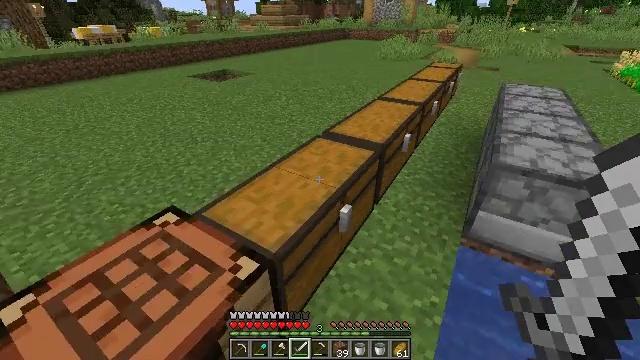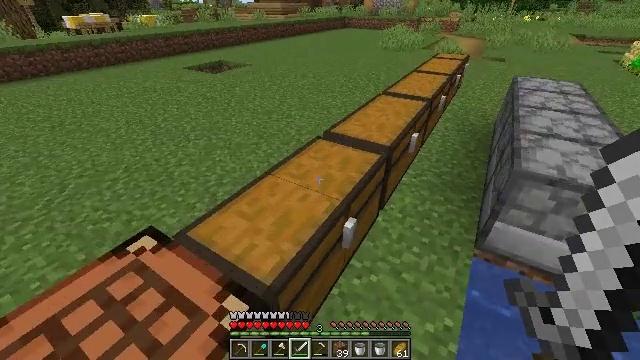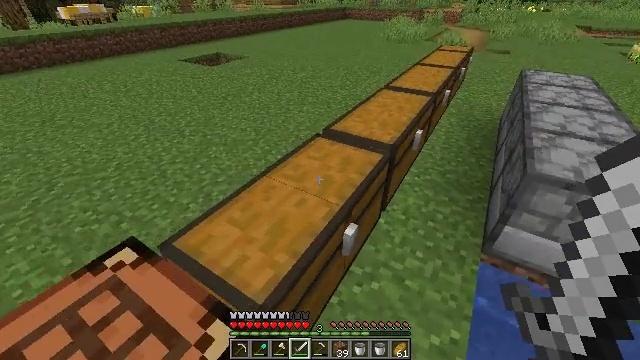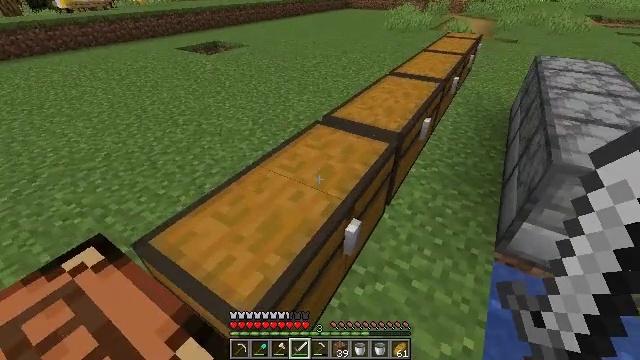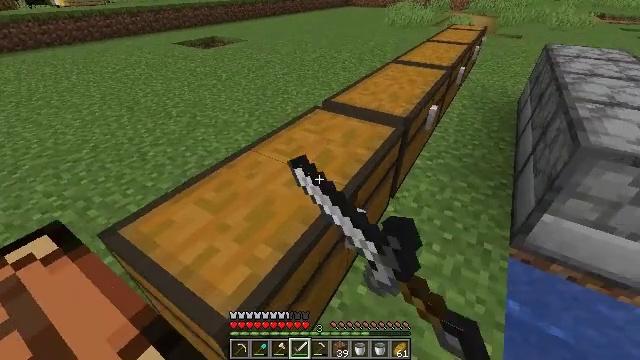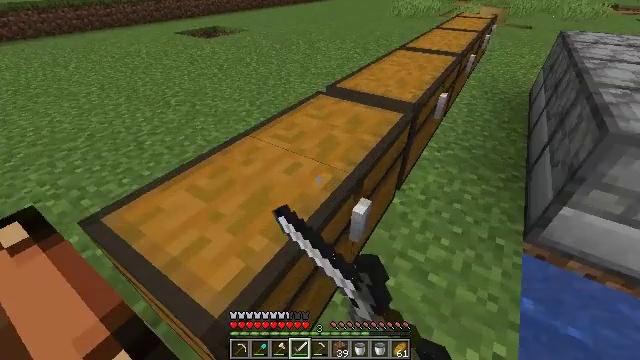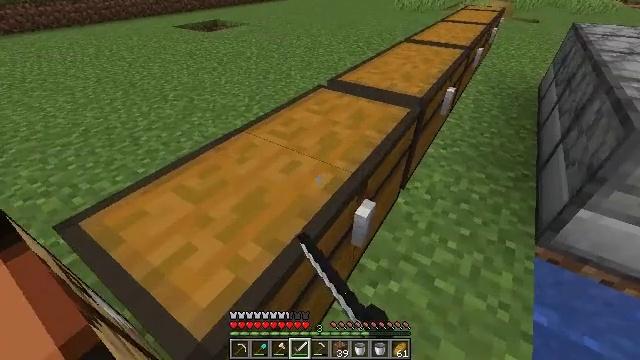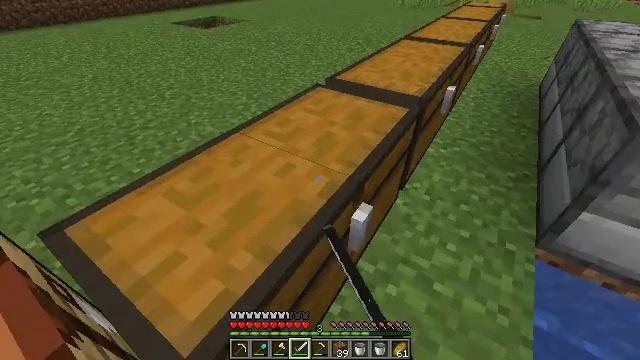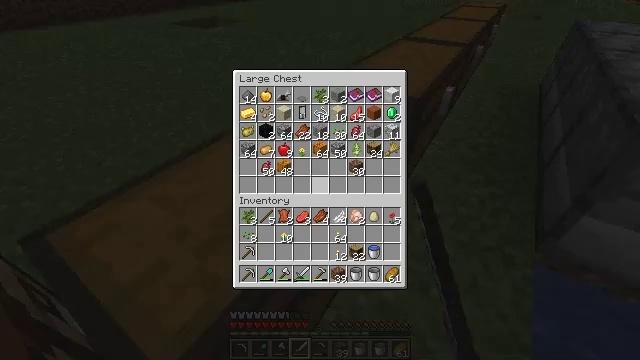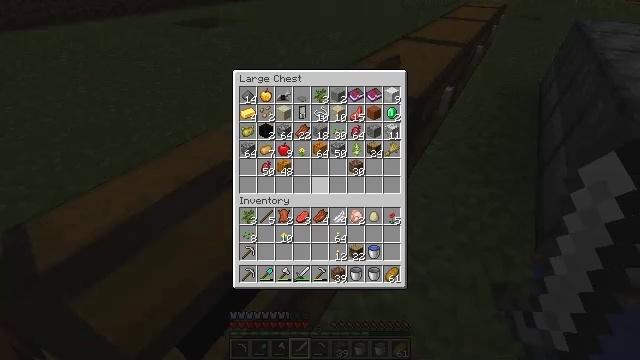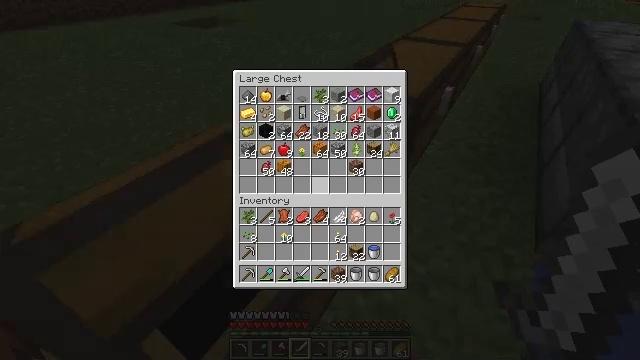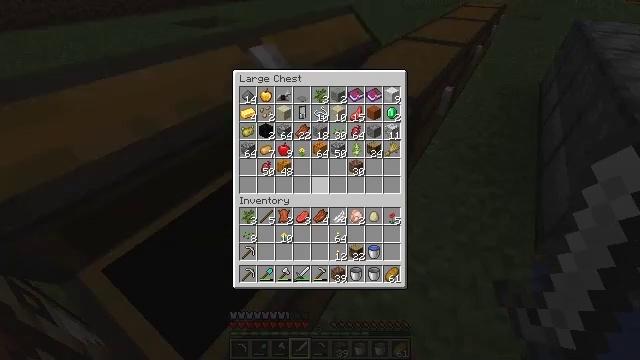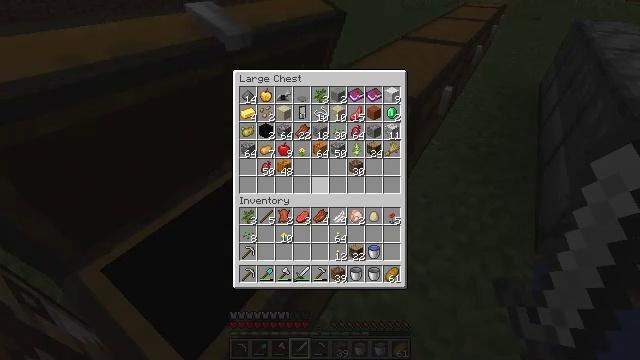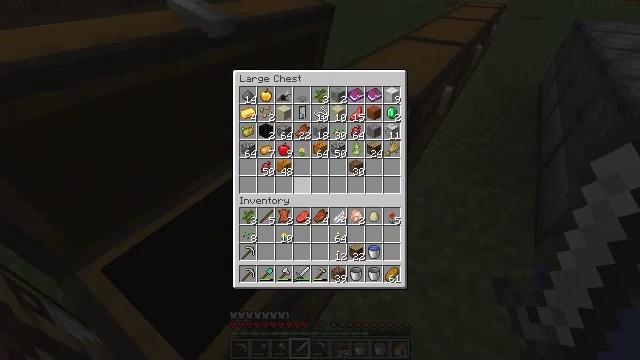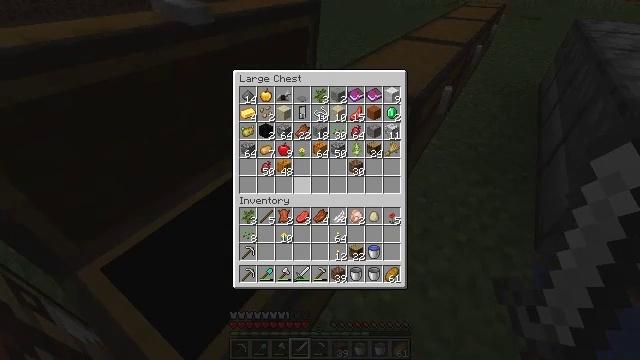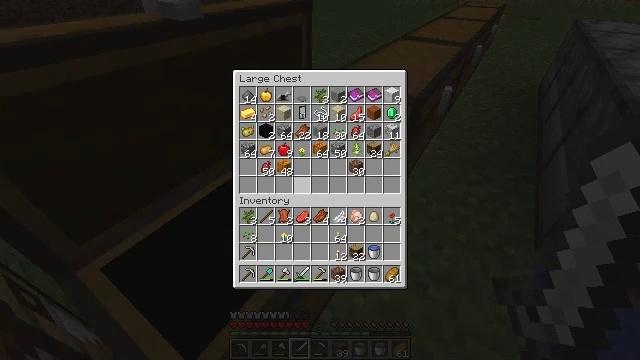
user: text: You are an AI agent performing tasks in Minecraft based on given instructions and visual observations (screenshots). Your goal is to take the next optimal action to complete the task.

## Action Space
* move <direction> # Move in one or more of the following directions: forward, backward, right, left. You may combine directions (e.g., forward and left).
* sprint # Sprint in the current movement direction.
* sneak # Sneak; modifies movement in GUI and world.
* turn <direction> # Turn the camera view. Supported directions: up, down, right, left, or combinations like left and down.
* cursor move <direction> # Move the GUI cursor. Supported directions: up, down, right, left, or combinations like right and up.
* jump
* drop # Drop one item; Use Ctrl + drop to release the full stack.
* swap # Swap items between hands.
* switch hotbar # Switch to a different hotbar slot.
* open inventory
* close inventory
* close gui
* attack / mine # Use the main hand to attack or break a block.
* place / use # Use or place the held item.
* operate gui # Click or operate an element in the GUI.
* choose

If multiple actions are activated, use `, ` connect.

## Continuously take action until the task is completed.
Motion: motion action
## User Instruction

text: Mine a hay block from the field.
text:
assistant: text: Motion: move forward, turn down
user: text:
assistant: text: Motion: move forward, turn down
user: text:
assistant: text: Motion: turn down, use / place
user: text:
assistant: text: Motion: use / place
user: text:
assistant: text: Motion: turn down, use / place
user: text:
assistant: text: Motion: no_op
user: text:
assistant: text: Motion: no_op
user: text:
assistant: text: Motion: no_op
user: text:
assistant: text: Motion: no_op
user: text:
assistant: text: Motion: no_op
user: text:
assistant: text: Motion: no_op
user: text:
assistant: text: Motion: no_op
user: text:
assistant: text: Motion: no_op
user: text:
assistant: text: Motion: no_op
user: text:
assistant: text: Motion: no_op
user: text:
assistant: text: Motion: no_op
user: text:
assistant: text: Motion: no_op
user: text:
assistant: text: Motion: sneak
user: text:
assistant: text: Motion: sneak
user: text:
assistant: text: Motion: sneak
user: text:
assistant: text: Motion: sneak, cursor move left and down
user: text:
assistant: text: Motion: sneak, cursor move left
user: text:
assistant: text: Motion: sneak
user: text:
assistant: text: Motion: sneak
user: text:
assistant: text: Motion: sneak
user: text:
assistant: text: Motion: sneak
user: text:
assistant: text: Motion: sneak, cursor move left
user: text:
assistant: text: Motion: sneak, cursor move left
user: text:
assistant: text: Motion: sneak, cursor move left
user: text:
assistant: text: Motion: sneak